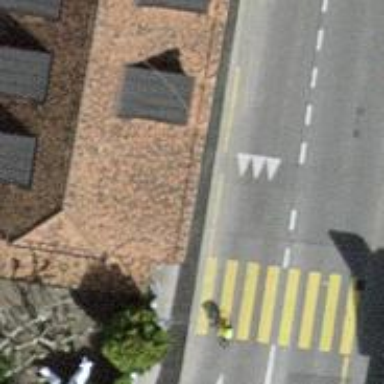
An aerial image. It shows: Asphalt sidewalk leading to public transport platform.